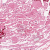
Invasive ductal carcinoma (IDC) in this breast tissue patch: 0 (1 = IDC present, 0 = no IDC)